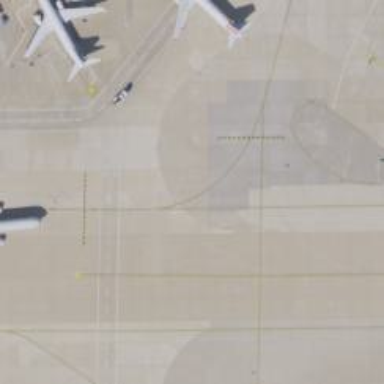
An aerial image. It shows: Image of taxiway at airport.